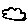
Label: cloud